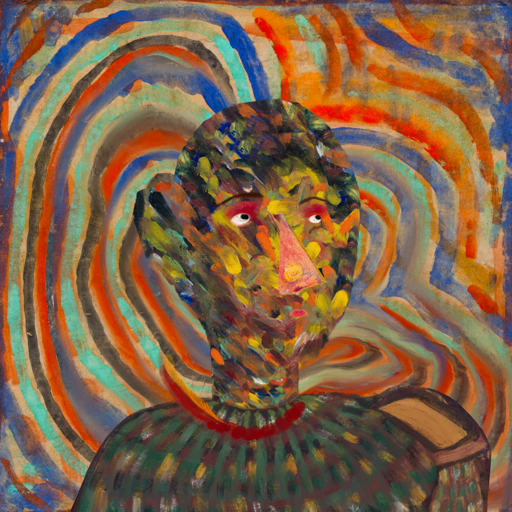
Background: Sisters, Head And Neck Side: An_Impression, Face Side: Irani, Bust: After_Raid, Hair Side: Blank, Head Accessory: Blank, Second Necklace: Blank, Necklace: Pipe, Baby: Blank